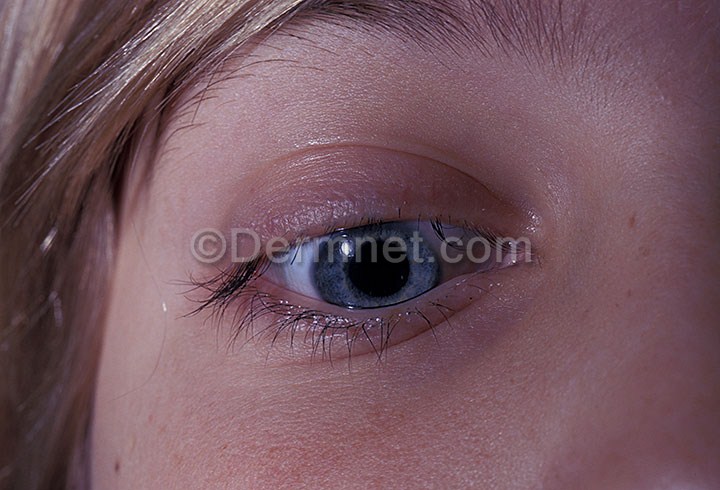
Disease: Nail Fungus and other Nail Disease